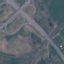
Land use / land cover: Highway